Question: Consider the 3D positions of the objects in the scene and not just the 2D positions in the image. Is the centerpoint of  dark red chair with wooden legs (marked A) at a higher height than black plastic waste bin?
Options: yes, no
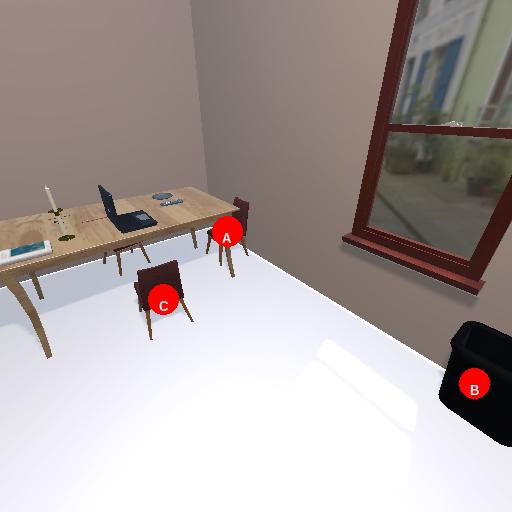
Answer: yes